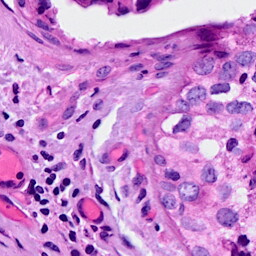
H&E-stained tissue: Breast